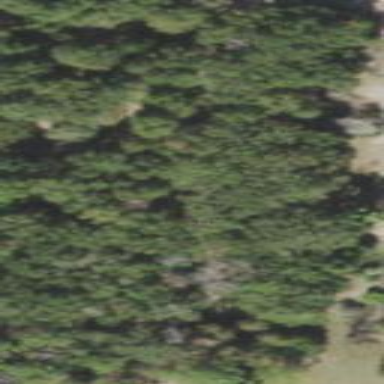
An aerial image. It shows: Mixed woodland area with various types of leaves.